Interaction volume radius: 5 \u00c5
Interaction volume height: 25 \u00c5
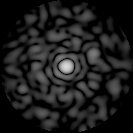
Disorder parameter: 0.8143